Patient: sex M, age 65
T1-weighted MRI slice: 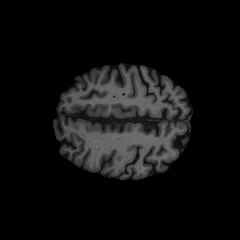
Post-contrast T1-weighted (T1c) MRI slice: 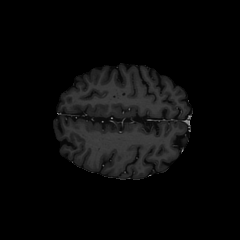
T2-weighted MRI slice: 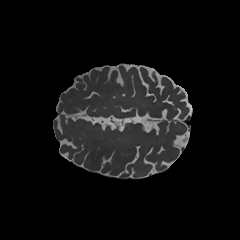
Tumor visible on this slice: no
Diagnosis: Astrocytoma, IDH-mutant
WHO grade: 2